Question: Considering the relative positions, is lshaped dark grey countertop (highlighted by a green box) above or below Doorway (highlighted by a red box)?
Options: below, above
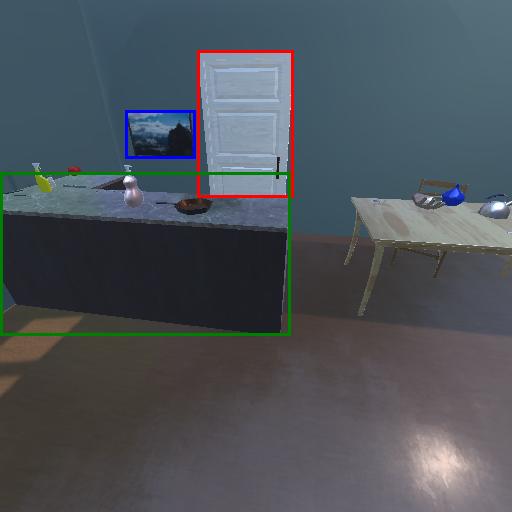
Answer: below